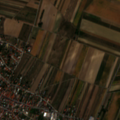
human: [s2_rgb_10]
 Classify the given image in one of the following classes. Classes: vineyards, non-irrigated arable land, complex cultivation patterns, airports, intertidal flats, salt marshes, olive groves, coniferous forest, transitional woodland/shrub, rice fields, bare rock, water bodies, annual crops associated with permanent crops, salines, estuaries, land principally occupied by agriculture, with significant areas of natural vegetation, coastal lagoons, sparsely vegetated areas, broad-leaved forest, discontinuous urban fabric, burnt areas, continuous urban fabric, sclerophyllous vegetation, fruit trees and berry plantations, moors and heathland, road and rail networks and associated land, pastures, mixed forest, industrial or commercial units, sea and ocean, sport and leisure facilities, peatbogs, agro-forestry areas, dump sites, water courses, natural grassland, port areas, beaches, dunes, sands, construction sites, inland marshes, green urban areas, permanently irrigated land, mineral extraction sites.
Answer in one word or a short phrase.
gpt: continuous urban fabric, discontinuous urban fabric, non-irrigated arable land, vineyards